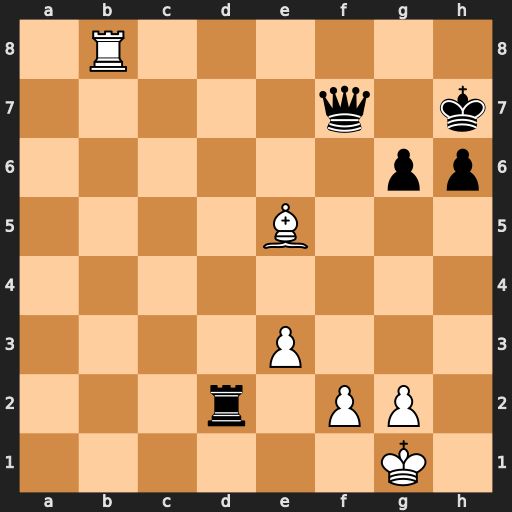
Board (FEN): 1R6/5q1k/6pp/4B3/8/4P3/3r1PP1/6K1
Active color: w
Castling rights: -
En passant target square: -
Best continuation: Rh8#